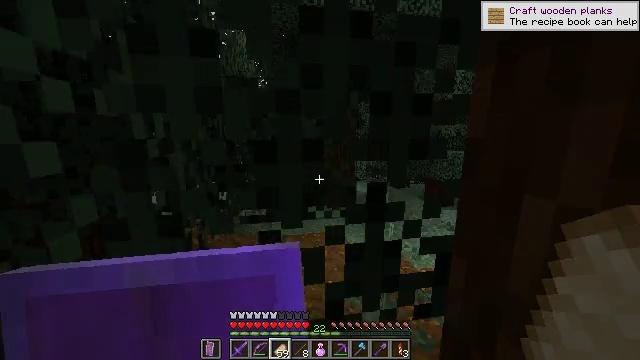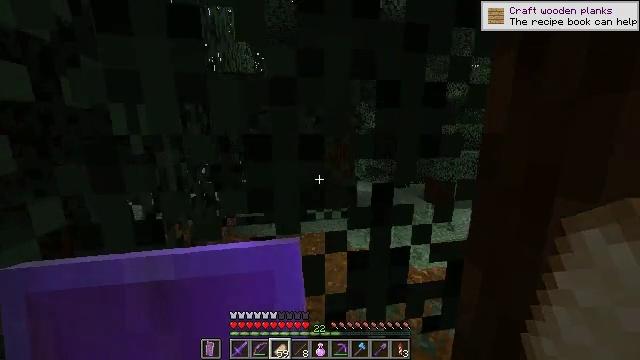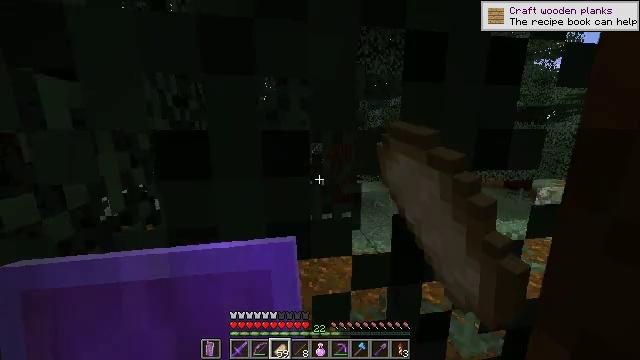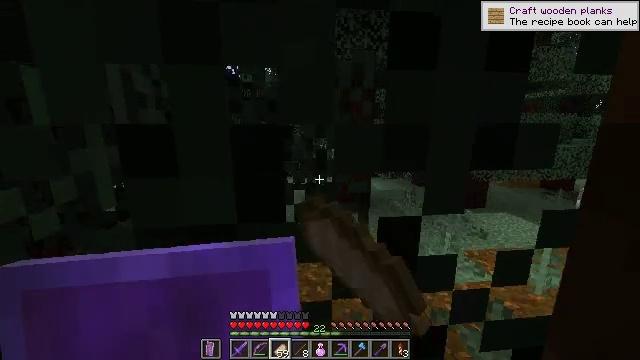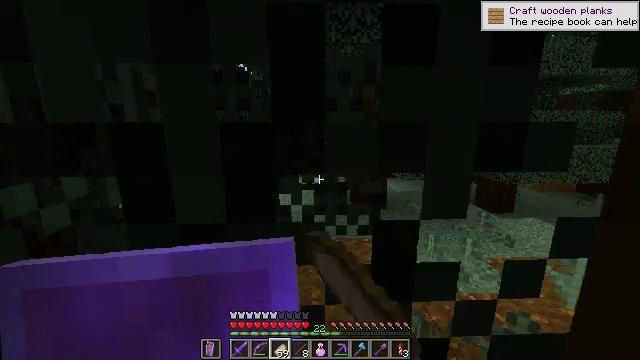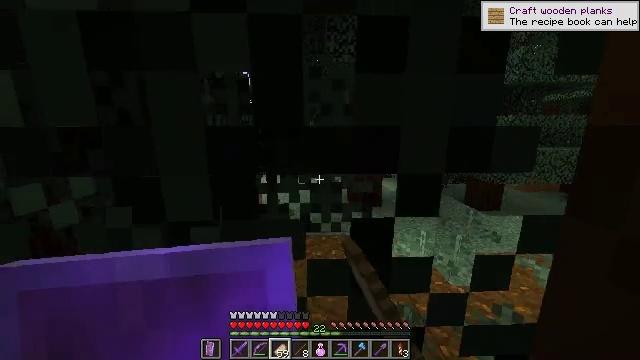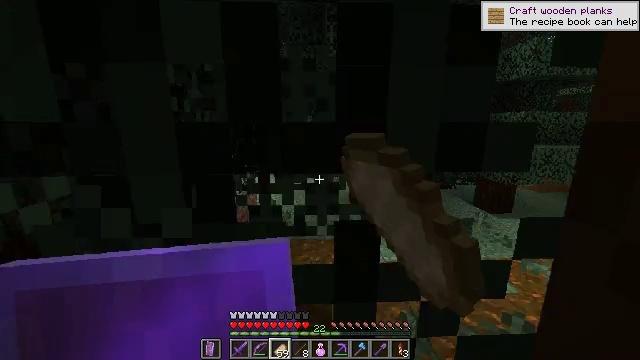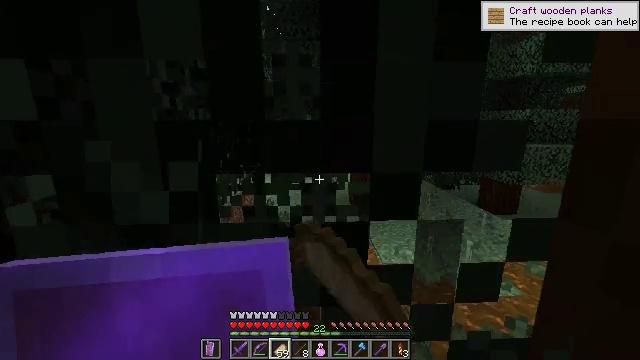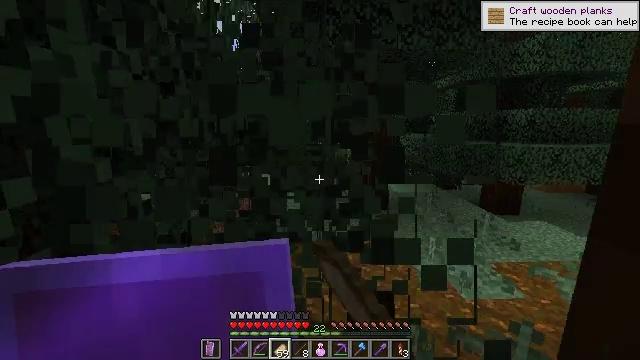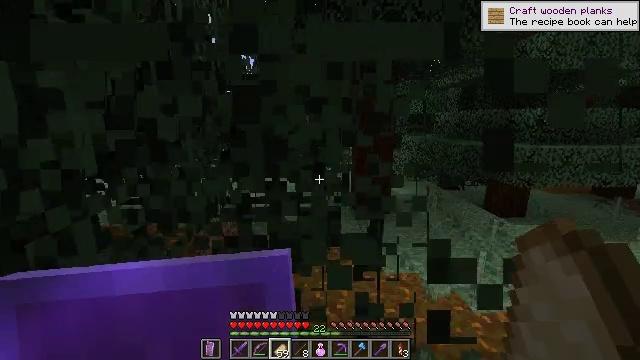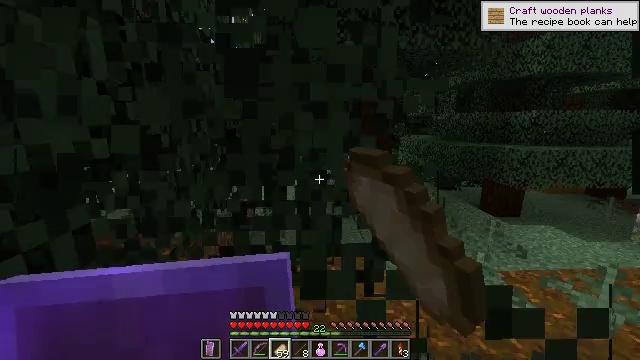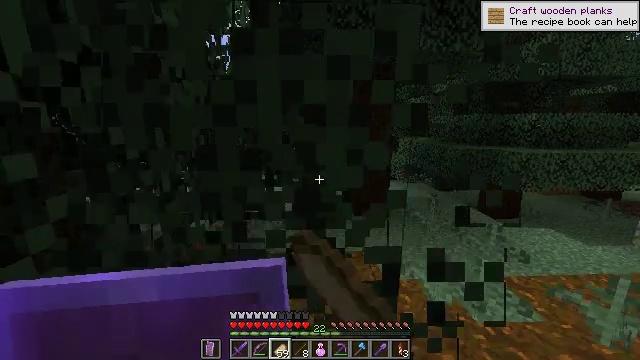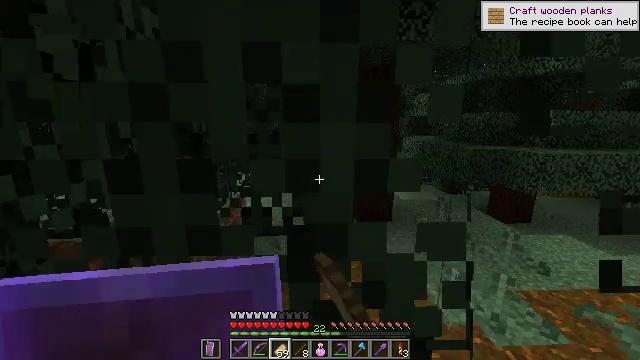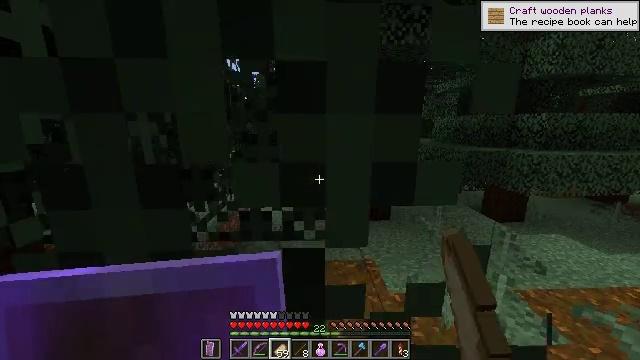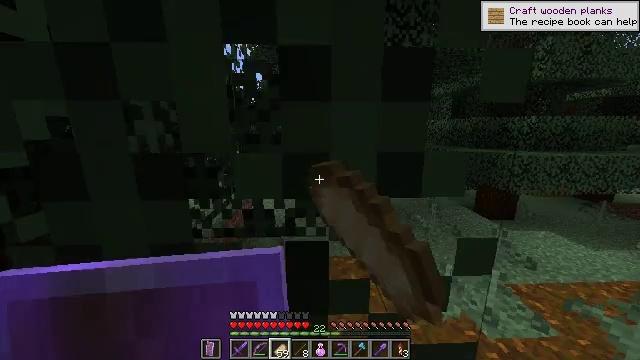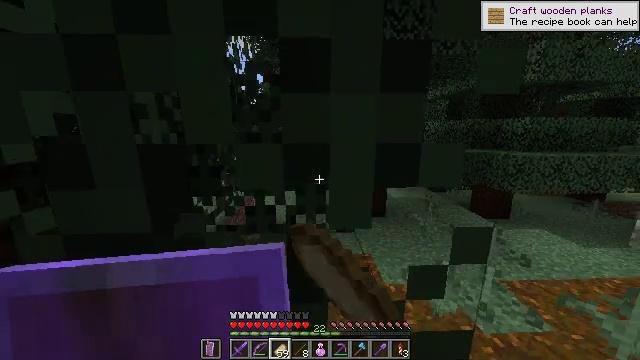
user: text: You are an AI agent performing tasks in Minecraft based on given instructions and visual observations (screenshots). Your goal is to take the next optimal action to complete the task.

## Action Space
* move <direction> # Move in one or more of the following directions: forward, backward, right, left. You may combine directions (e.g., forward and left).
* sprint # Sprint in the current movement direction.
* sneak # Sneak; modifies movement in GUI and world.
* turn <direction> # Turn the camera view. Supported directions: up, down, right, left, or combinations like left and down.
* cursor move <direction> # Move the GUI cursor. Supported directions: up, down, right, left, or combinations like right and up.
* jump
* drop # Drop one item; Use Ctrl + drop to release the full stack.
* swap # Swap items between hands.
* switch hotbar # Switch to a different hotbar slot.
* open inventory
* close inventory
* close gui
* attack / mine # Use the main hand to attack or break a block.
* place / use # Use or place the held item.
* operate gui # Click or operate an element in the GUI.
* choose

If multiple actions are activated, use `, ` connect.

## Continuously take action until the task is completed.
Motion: motion action
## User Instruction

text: Punch the spruce leaves to get saplings.
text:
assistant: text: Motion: move forward, sprint, attack / mine
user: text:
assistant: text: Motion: move forward, sprint, attack / mine
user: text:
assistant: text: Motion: move forward, sprint, turn left, attack / mine
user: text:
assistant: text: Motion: move forward, sprint, turn left, attack / mine
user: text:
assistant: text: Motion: move forward, sprint, attack / mine
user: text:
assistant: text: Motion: move forward, sprint, attack / mine
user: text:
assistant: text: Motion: move forward, sprint, attack / mine
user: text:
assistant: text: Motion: move forward, sprint, attack / mine
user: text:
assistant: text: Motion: move forward, sprint, attack / mine
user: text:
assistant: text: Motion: move forward, sprint, attack / mine
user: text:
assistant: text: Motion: move forward, sprint, attack / mine
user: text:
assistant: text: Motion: move forward, sprint, attack / mine
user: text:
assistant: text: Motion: move forward, sprint, attack / mine
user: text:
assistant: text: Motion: move forward, sprint, attack / mine
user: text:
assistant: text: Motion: move forward, sprint, attack / mine
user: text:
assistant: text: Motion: move forward, sprint, attack / mine
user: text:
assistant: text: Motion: move forward, sprint, attack / mine
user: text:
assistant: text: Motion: move forward, sprint, attack / mine
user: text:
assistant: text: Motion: move forward, sprint, attack / mine
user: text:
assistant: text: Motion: move forward, sprint, attack / mine
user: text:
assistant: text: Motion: move forward, sprint, attack / mine
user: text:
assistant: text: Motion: move forward, sprint, attack / mine
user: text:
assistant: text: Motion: move forward, sprint, attack / mine
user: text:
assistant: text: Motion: move forward and move right, sprint, attack / mine
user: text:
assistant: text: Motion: sprint, attack / mine